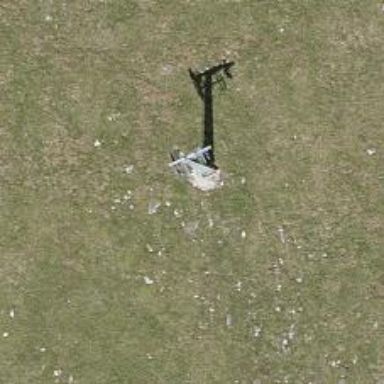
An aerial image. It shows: Pylon used for aerialway.